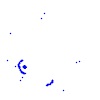
Particle: proton